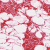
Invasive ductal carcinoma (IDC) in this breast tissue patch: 0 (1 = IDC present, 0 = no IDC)